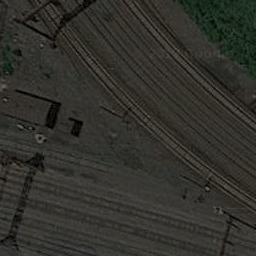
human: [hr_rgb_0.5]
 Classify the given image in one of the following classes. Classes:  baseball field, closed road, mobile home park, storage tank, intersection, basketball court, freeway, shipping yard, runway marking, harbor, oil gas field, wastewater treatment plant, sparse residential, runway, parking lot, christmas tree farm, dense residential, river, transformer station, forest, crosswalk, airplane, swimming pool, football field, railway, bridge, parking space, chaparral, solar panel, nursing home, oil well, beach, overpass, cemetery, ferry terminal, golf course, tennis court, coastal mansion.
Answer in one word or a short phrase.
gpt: railway